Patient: sex F, age 78
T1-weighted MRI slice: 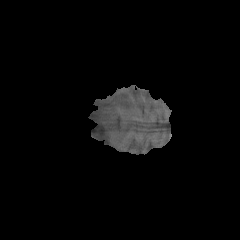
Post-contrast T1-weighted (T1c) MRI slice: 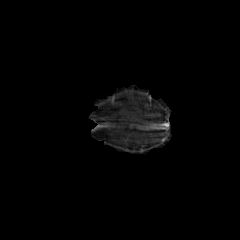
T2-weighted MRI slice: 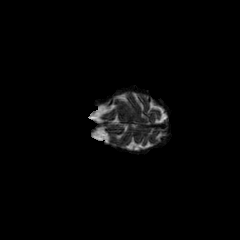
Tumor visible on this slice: no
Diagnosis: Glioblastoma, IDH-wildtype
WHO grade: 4